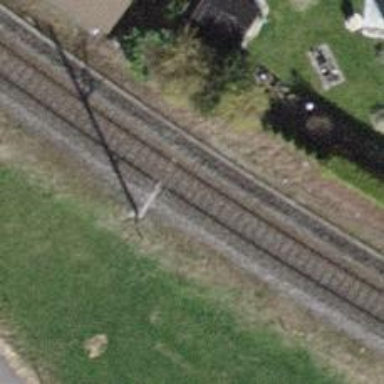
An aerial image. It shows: Single-track electrified railway with contact line.